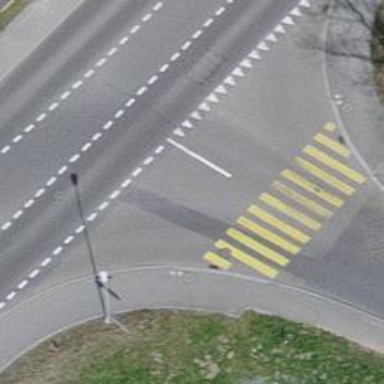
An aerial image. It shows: Road with "give way" sign.